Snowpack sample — Buffalo Mountain, Silverthorne, Colorado, USA (1/25/25, 10:11 AM MST)
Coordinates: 39.6222, -106.1139
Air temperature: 22 °F
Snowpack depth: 110 cm
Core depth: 30 cm
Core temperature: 42.8 °F
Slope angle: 12°, slope face: 102°
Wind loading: high
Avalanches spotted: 0
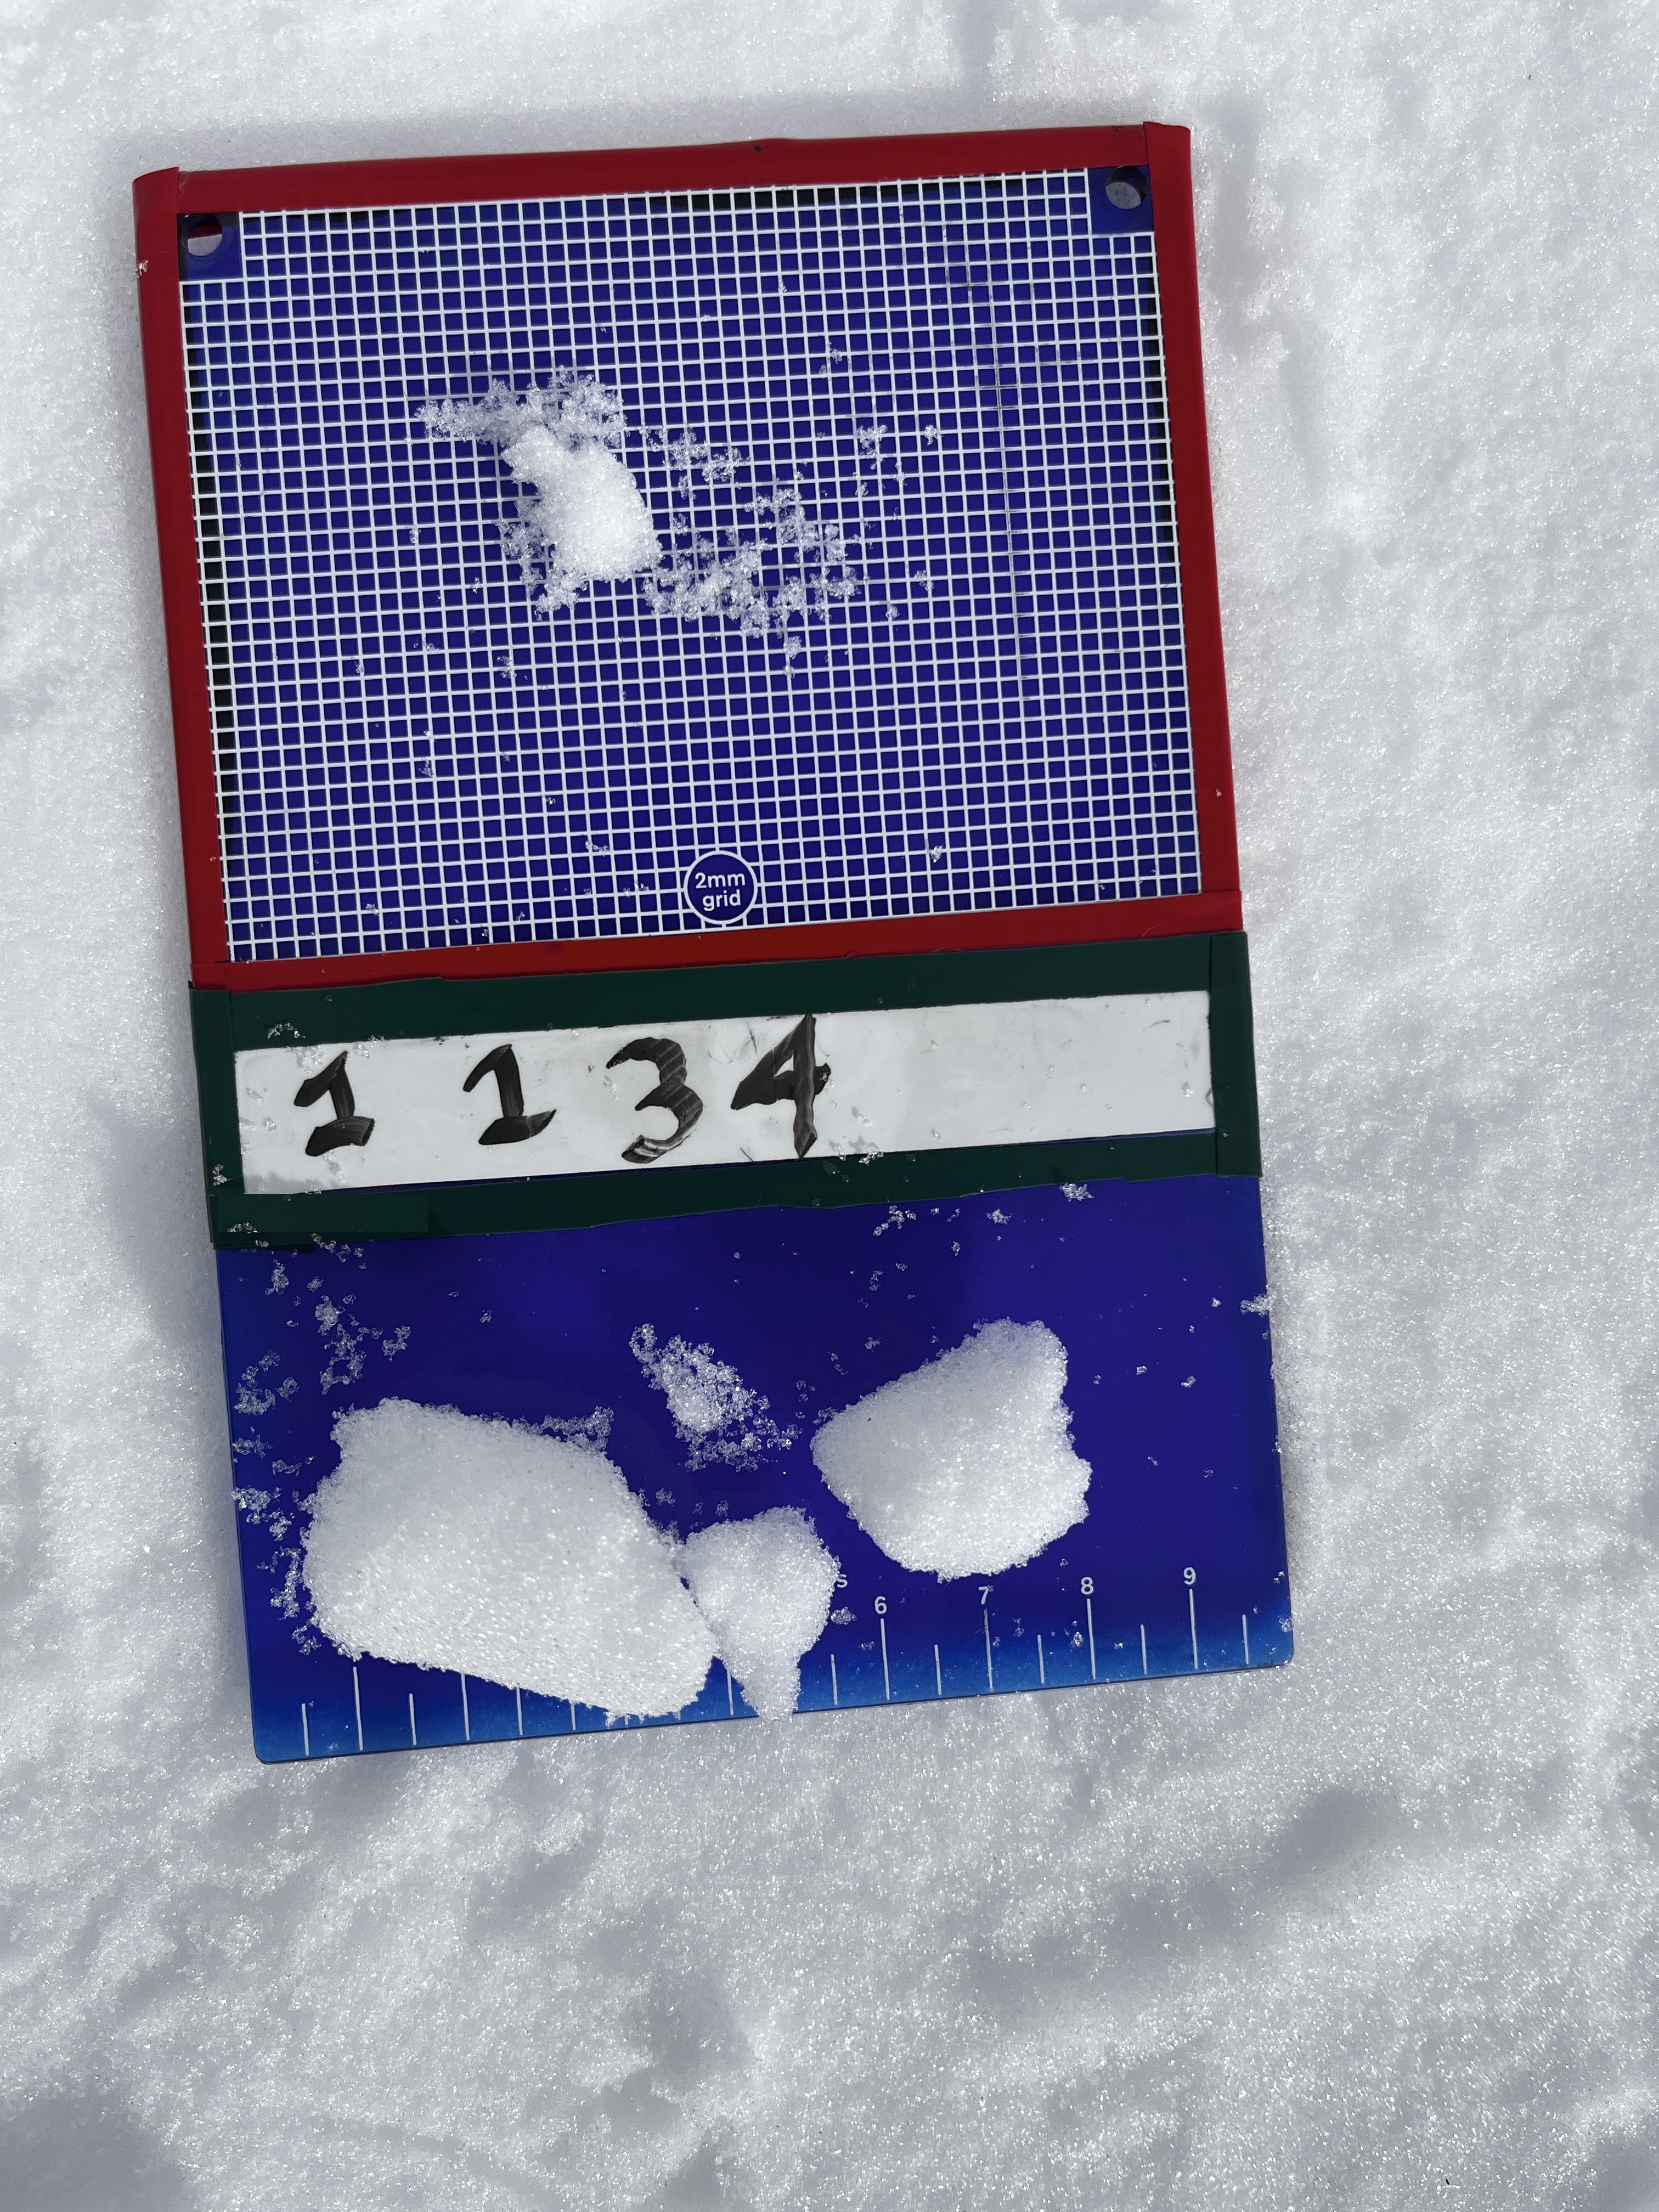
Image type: crystal_card
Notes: No avalanches nearby, collected on the outskirts of a fire break 15 meters from the treeline, on way to Buffalo and Red Mountain